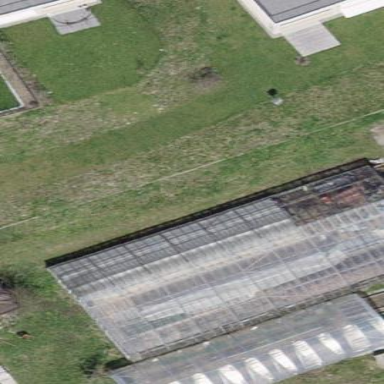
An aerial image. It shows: Greenhouse.